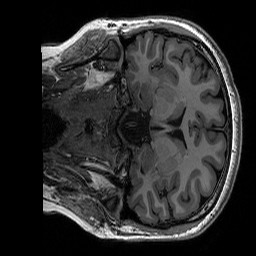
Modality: T1w
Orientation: coronal
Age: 20
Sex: female
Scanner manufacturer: siemens
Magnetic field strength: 3 T
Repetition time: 2.53 s
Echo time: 0.0033 s